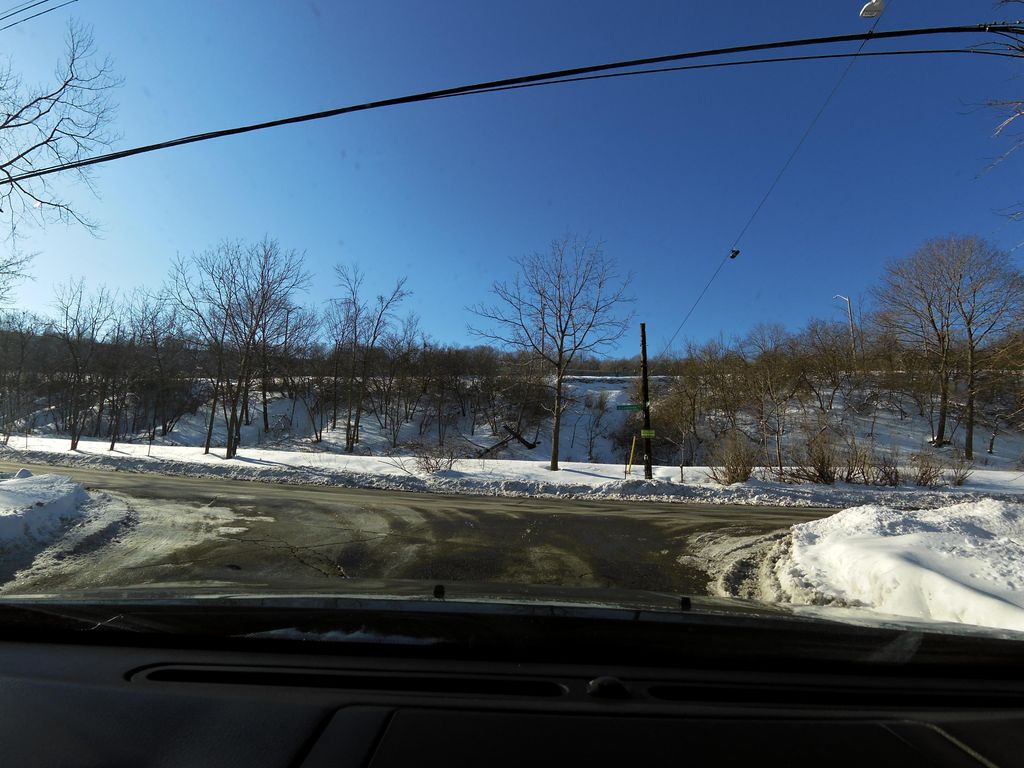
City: hamilton